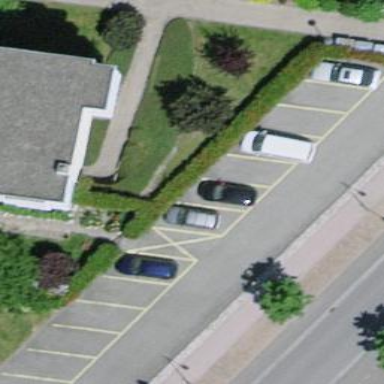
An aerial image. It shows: Street side parking area.